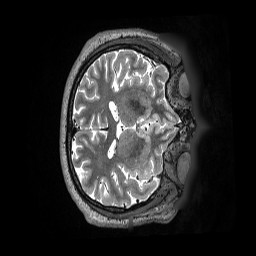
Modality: T2w
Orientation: axial
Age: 53
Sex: male